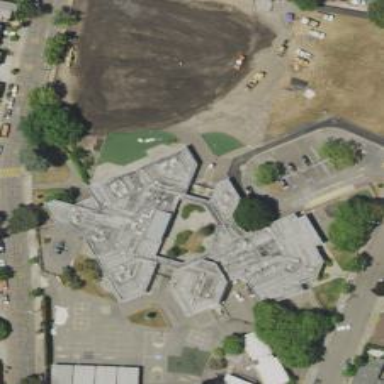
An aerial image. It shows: School.